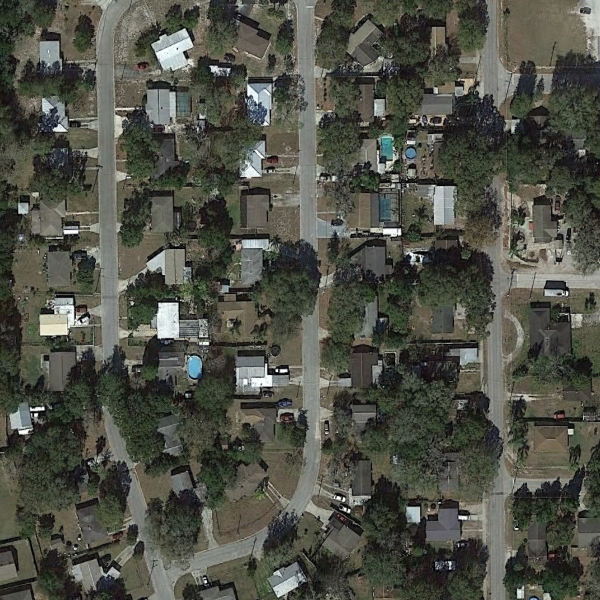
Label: MediumResidential